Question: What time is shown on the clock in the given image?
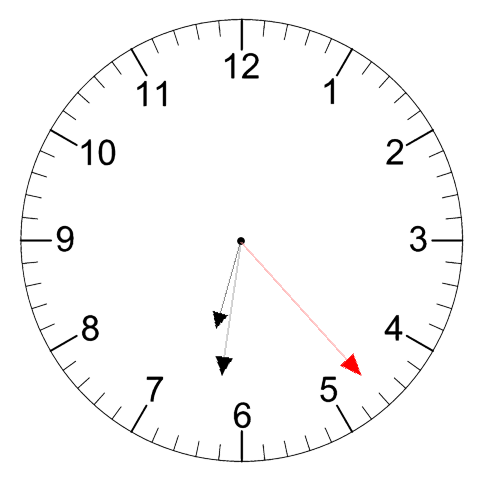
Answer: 06:31:23